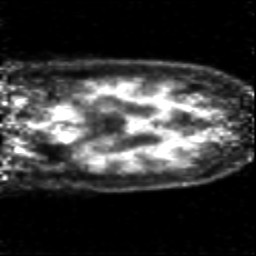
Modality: PET
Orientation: coronal
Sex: male
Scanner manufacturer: siemens